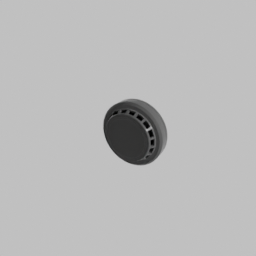
Label: electronics